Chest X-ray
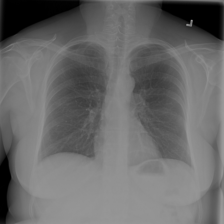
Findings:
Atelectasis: negative
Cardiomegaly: negative
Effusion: negative
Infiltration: negative
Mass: negative
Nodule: negative
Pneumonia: negative
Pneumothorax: negative
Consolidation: negative
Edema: negative
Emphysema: negative
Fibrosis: negative
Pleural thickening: negative
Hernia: negative